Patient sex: F
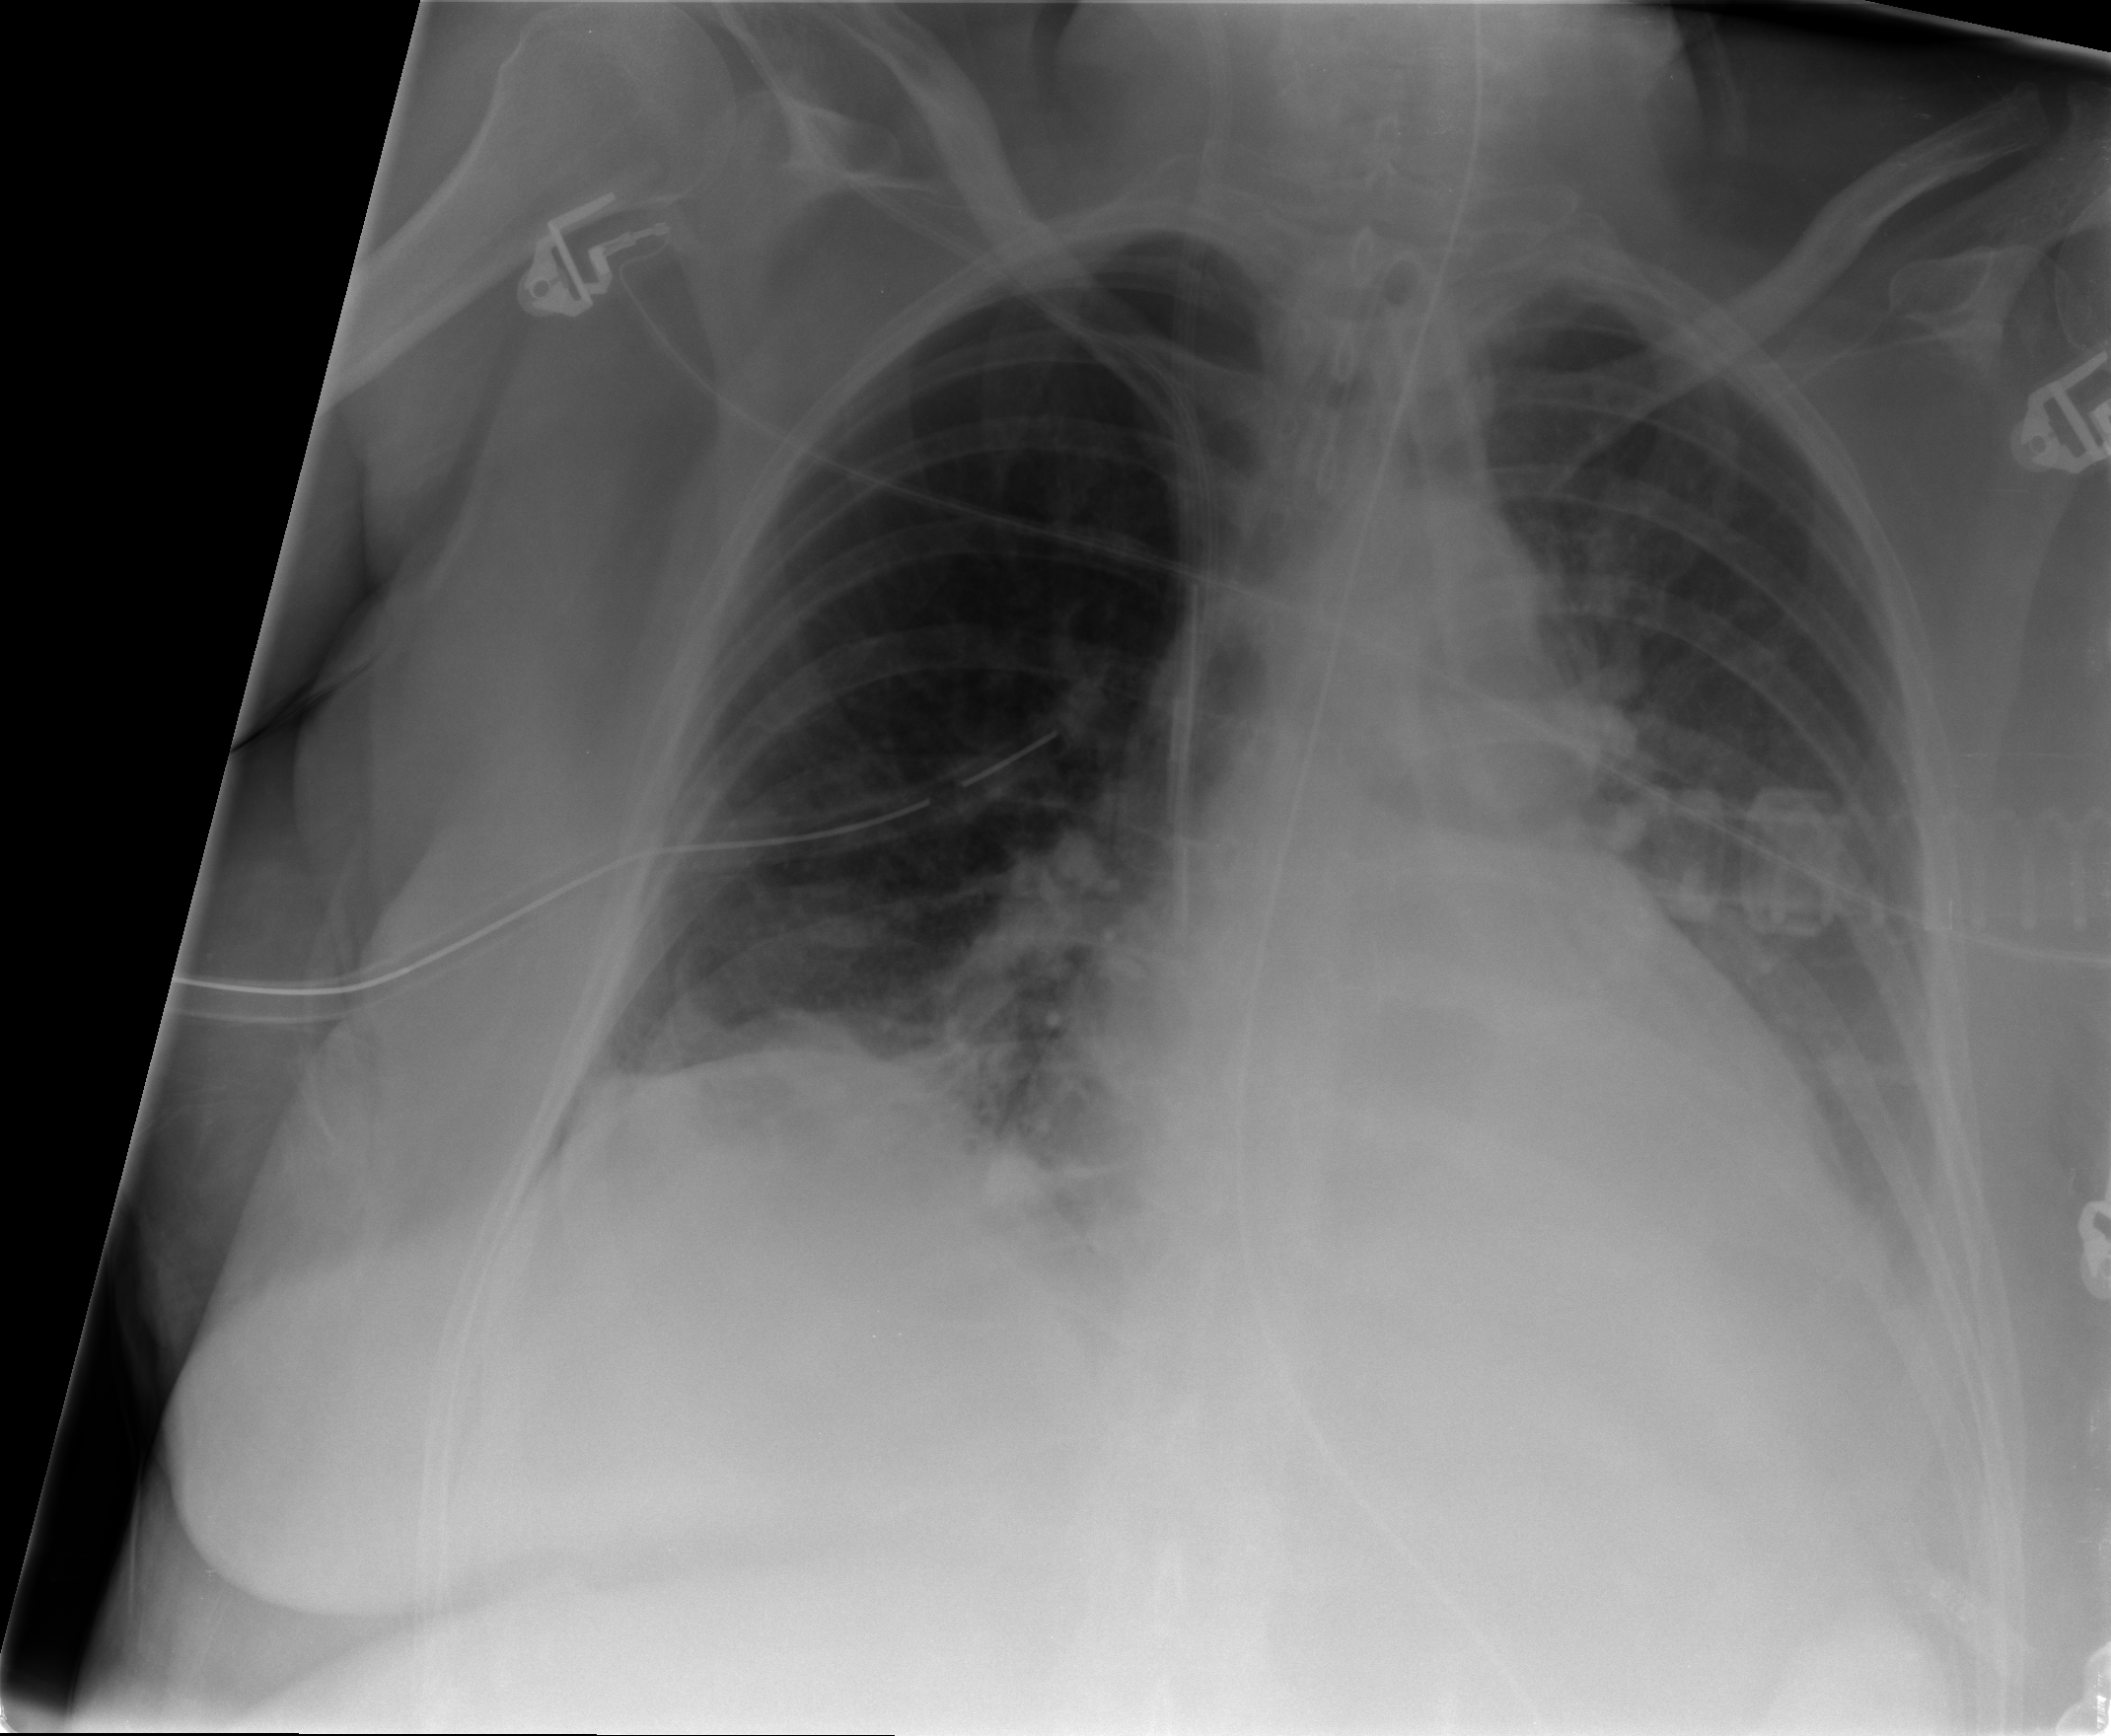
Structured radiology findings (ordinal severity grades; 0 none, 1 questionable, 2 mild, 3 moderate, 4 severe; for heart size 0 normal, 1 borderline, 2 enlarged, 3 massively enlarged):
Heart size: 2
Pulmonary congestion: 0
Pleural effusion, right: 2
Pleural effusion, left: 2
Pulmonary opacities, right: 1
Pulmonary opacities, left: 0
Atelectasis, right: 2
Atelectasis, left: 2